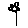
Label: flower